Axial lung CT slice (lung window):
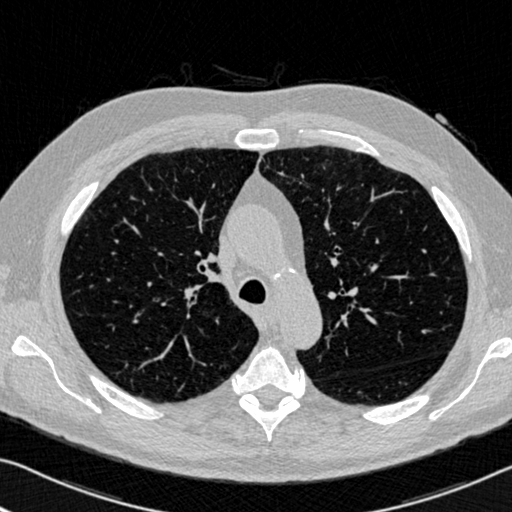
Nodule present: no